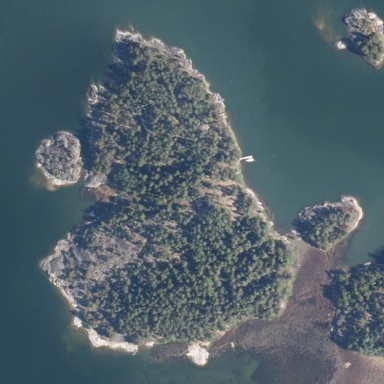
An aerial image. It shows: Island with natural coastline.